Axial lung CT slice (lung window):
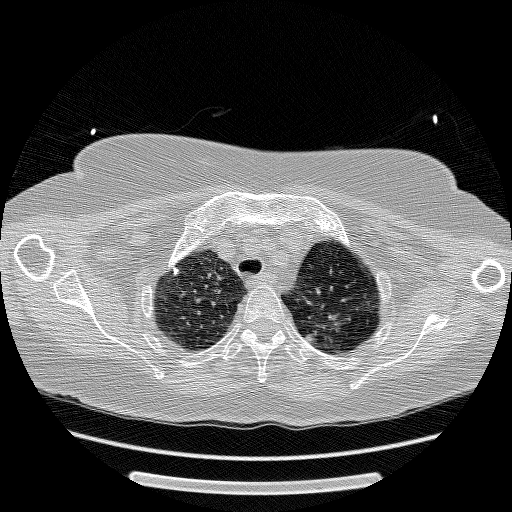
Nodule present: yes
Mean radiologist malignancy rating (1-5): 1